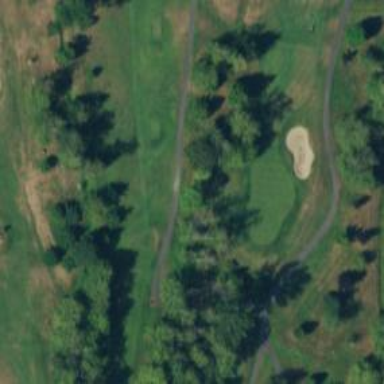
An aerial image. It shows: Golf tee.